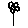
Label: flower